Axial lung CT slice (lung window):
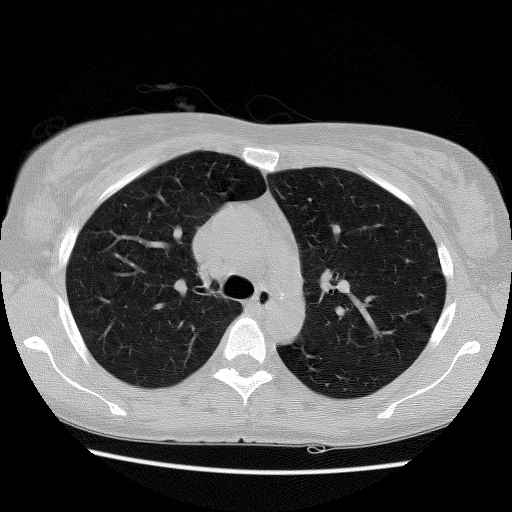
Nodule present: no